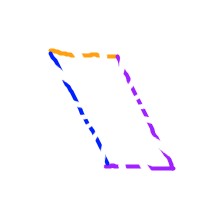
Shape: parallelogram